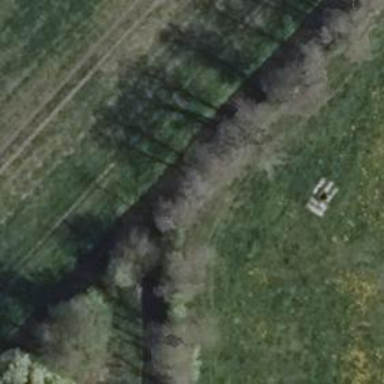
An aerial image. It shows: Row of trees in natural setting.